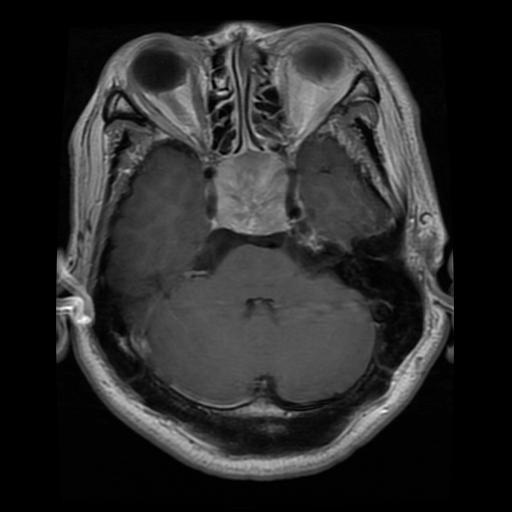
Label: pituitary